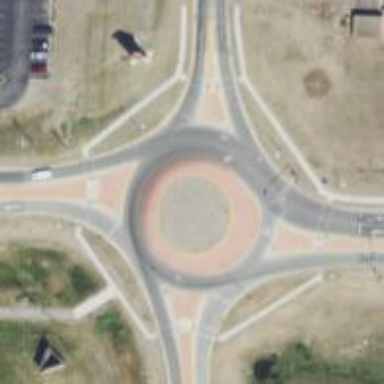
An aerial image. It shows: Roundabout on trunk highway.